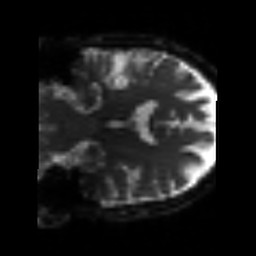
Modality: sbref
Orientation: coronal
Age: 55
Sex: male
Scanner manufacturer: siemens
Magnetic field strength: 3 T
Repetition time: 3.2 s
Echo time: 0.081 s